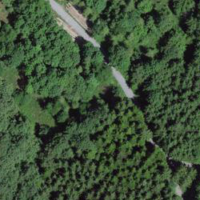
EUNIS habitat code: 43
Species observed at this site:
Cephalanthera damasonium